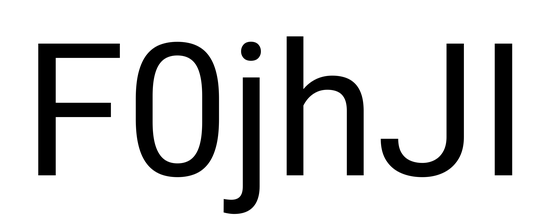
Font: Roboto_Regular